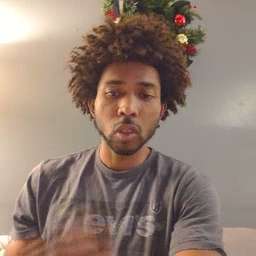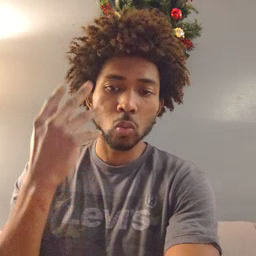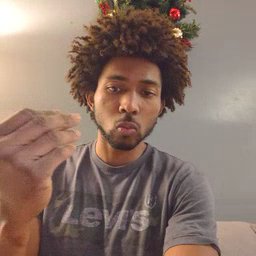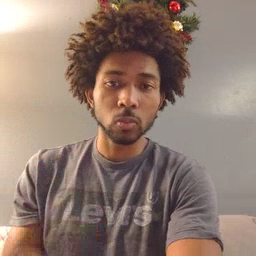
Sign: go